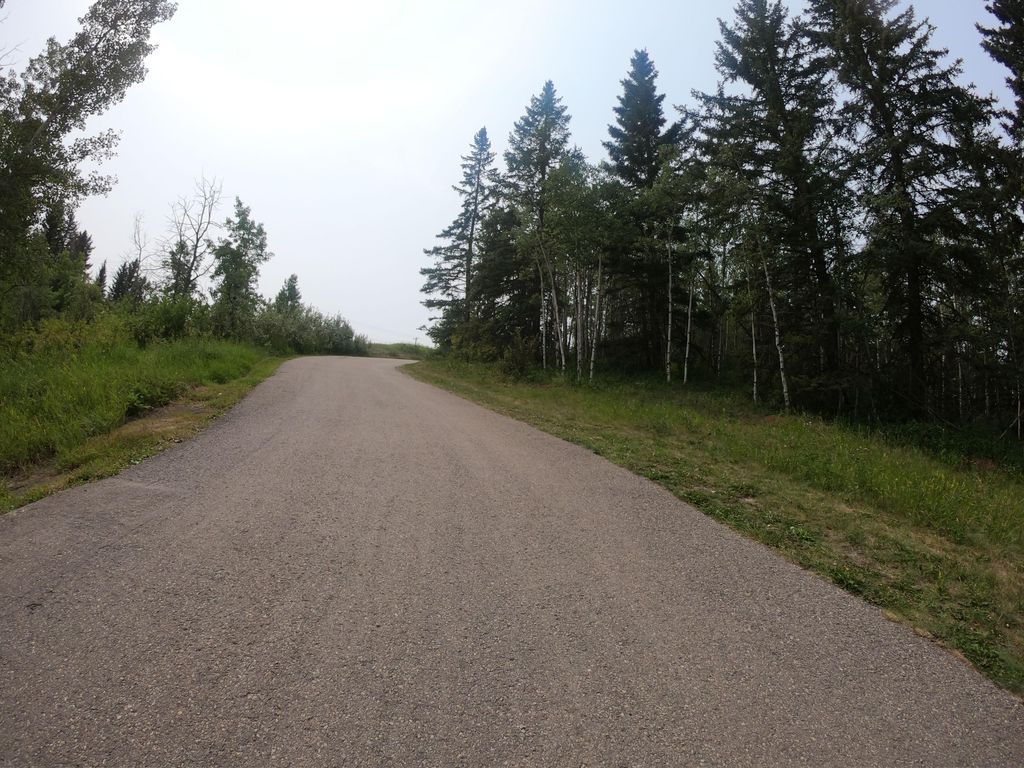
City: calgary